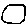
Label: circle